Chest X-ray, AP view. Patient: 46 years old, sex M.
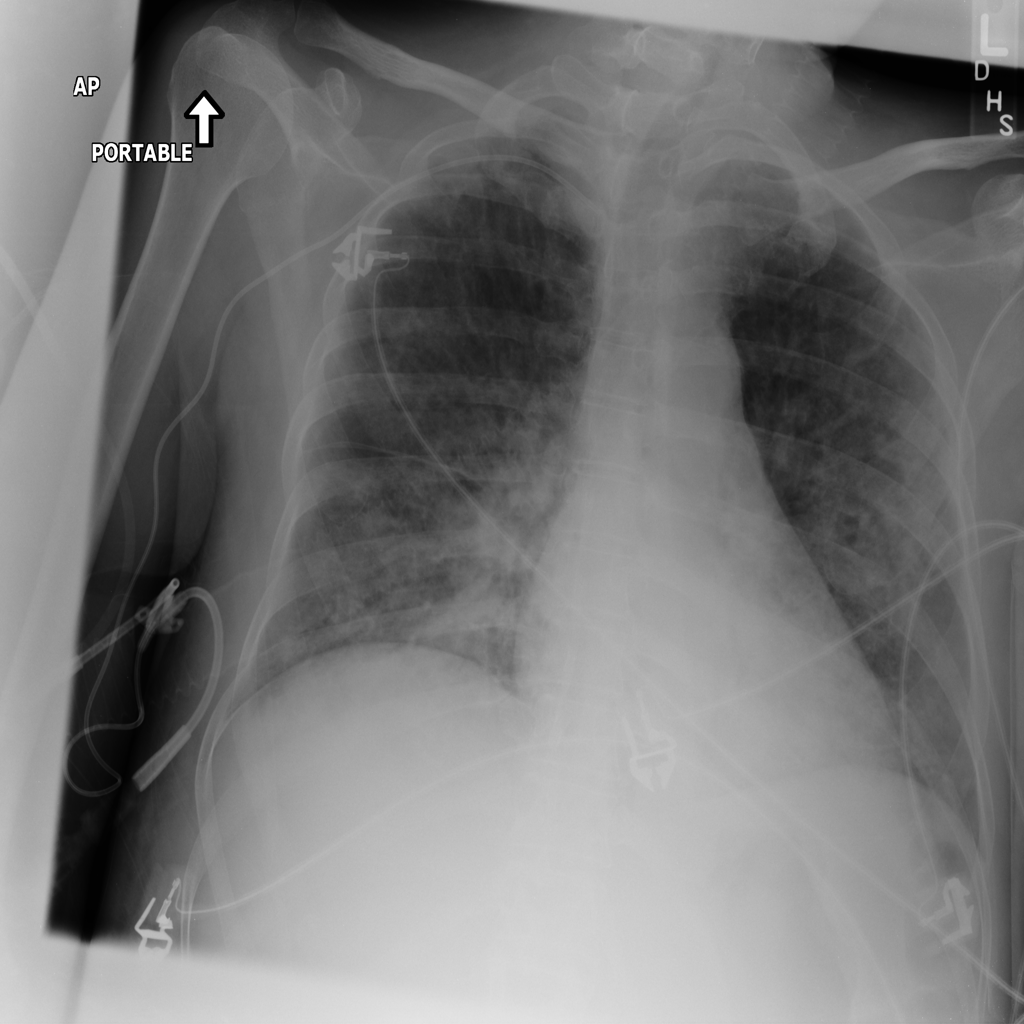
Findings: No Finding